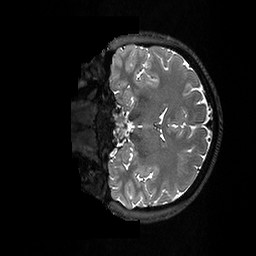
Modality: T2w
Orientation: coronal
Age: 30
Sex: female
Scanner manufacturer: ge
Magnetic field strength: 3 T
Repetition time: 3.202 s
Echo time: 0.06683 s